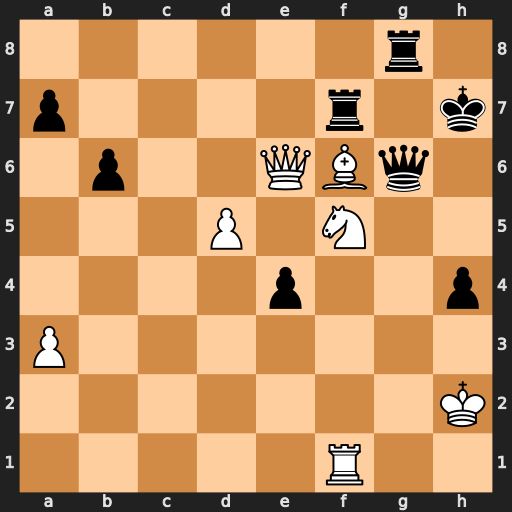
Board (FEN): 6r1/p4r1k/1p2QBq1/3P1N2/4p2p/P7/7K/5R2
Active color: w
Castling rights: -
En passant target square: -
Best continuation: Qxe4 Qg2+ Qxg2 Rxg2+ Kxg2